Field crop: maize
Growth stage: 2
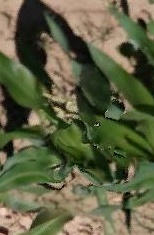
Species: maize